Interaction volume radius: 5 \u00c5
Interaction volume height: 20 \u00c5
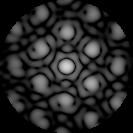
Disorder parameter: 0.2332